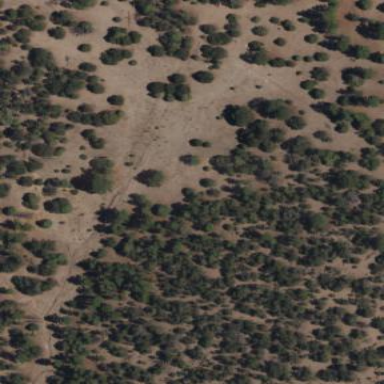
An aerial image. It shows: Patch of scrub vegetation.